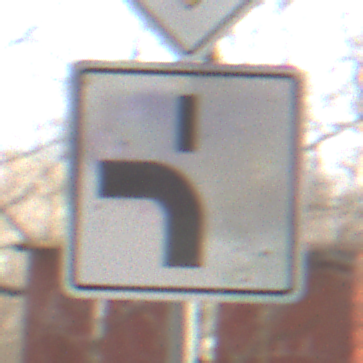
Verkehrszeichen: VerlaufVorfahrtsstrasse5
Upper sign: Vorfahrtsstrasse
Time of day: MorningAfternoon
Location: Outdoor (Nature)
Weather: Clear
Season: Winter
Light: Natural